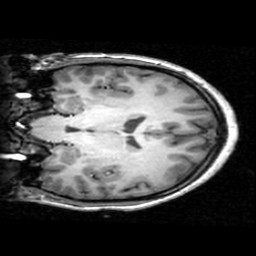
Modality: T1w
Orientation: coronal
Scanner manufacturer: ge
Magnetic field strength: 3 T
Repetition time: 0.009036 s
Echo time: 0.00184 s